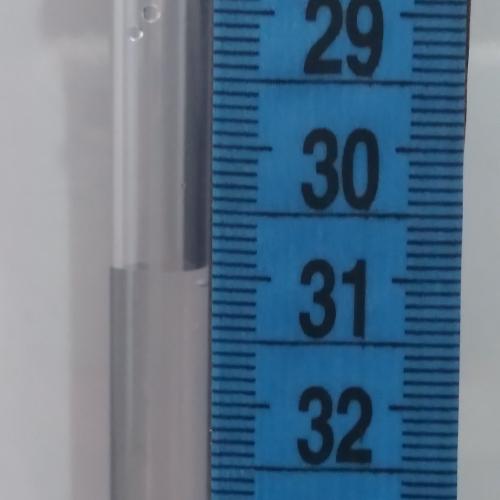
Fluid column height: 30.9 cm